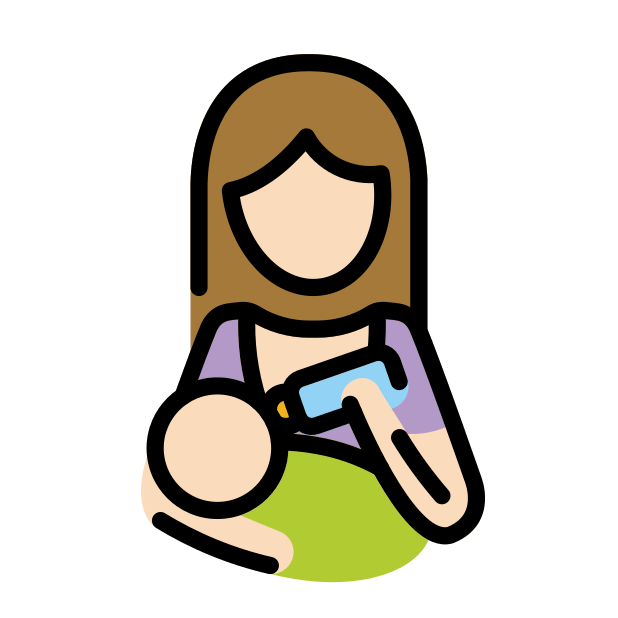
woman feeding baby: light skin tone